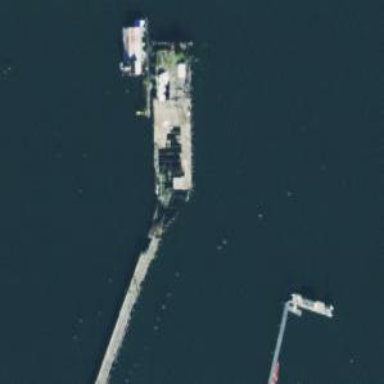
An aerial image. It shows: Pier that has been ruined.